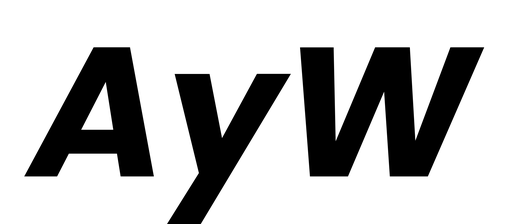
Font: Poppins-BoldItalic